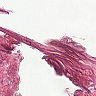
Metastatic tissue present: no